Question: I'm not able to access 'progress' property of 'data' object. I used 'debugger' to stop the application and check if 'data' object is defined. Here's the screenshot of the console and it completely makes no sense.

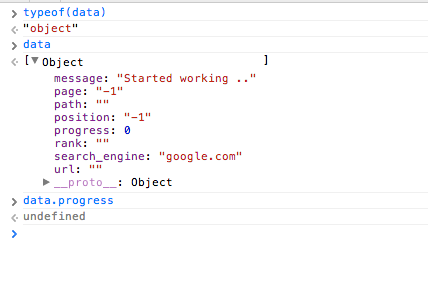
Answer: 'data' is an 'Array'. You want 'data[0].progress'.